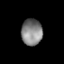
Tissue: lung
Cell type: T cells
Senescence score: 0.2231
Nuclear area (px): 543
Mean DAPI intensity: 130.378